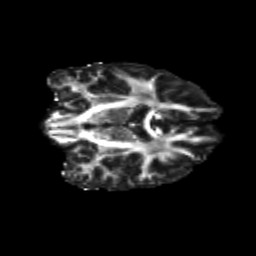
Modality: FA
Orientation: coronal
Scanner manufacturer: siemens
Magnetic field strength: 3 T
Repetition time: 9.2 s
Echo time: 0.084 s